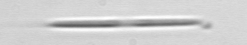
Label: pennate_Pseudo-nitzschia